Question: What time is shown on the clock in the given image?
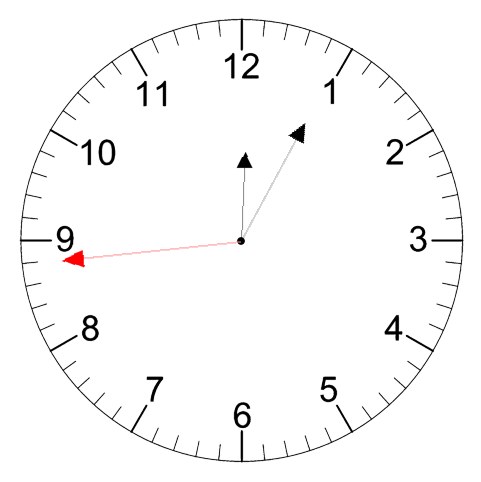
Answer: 12:04:44